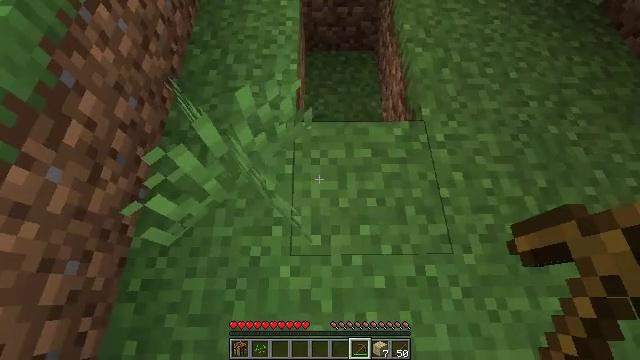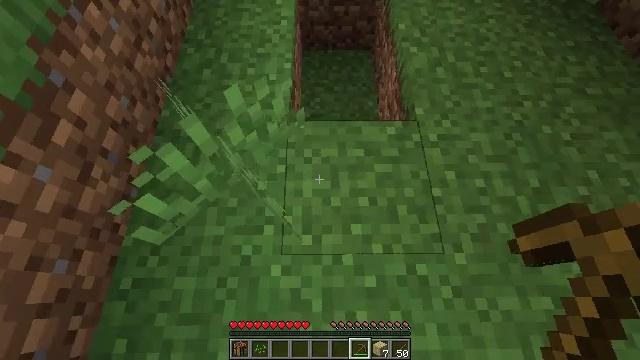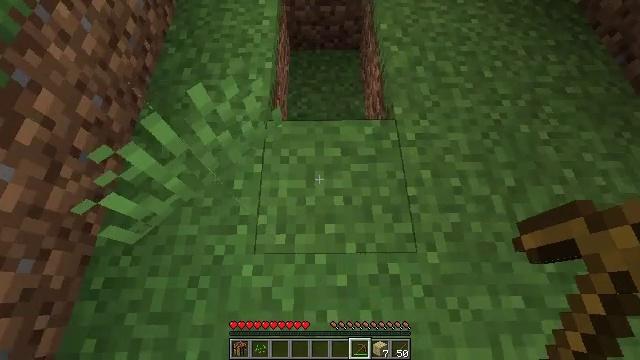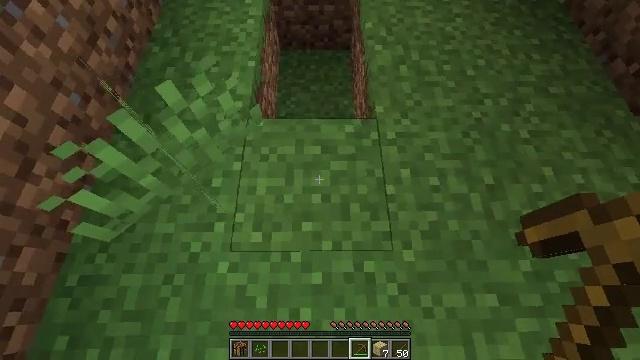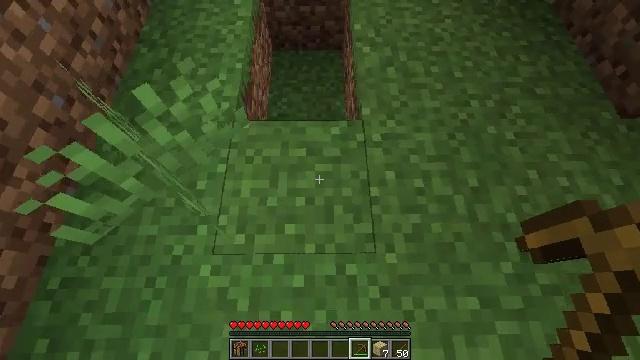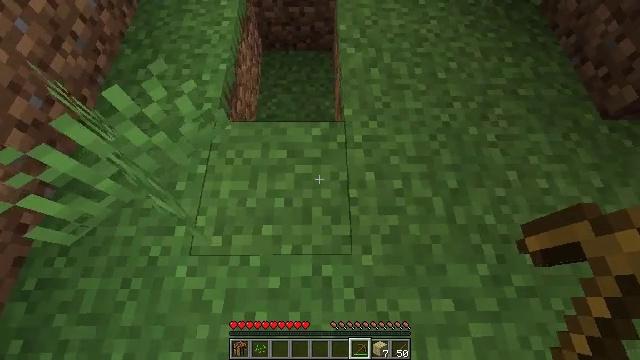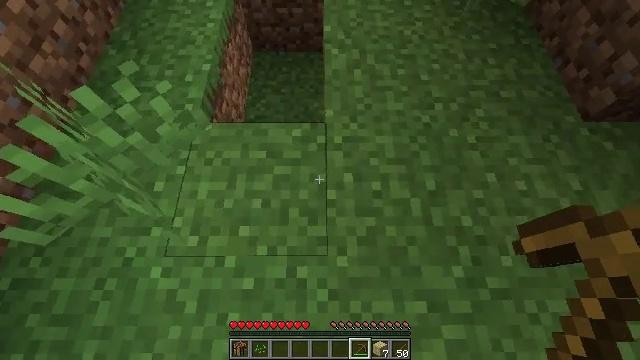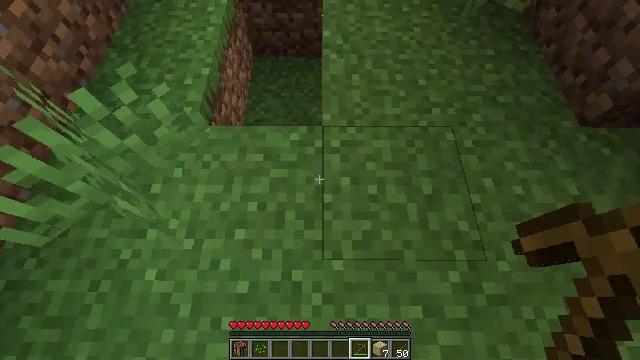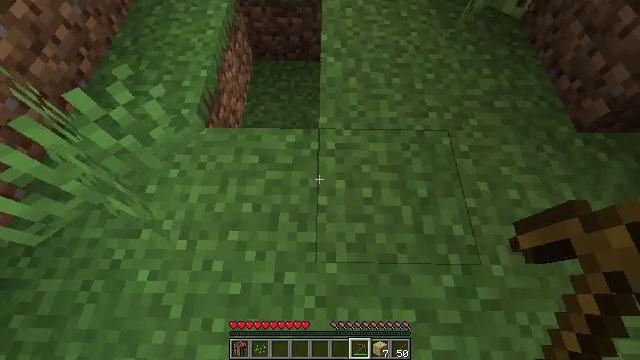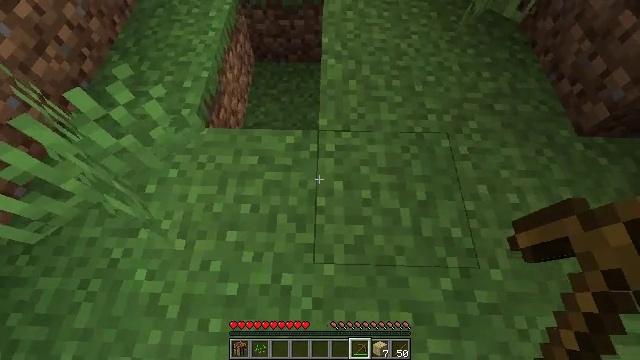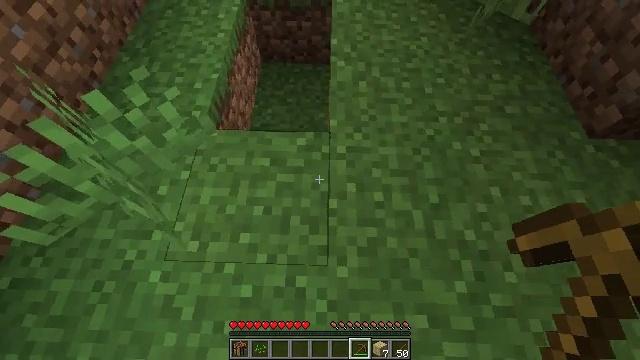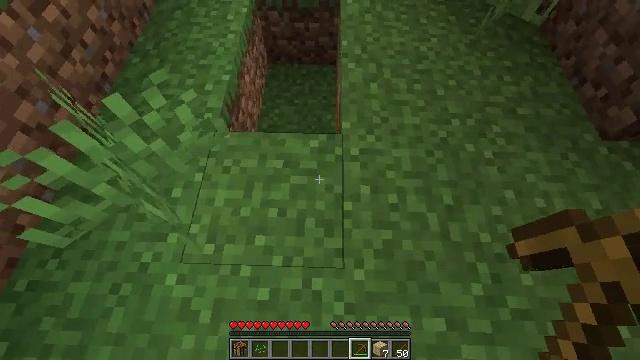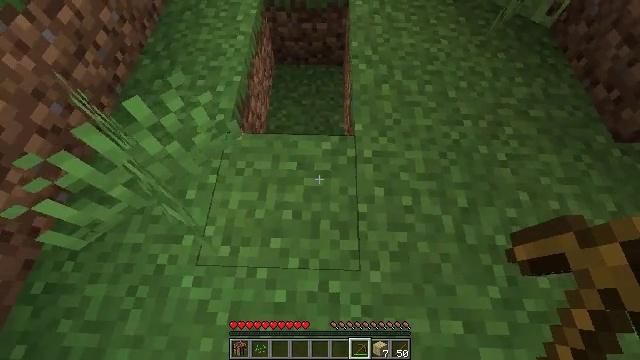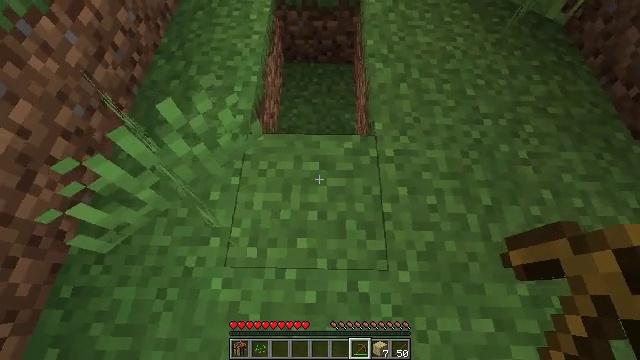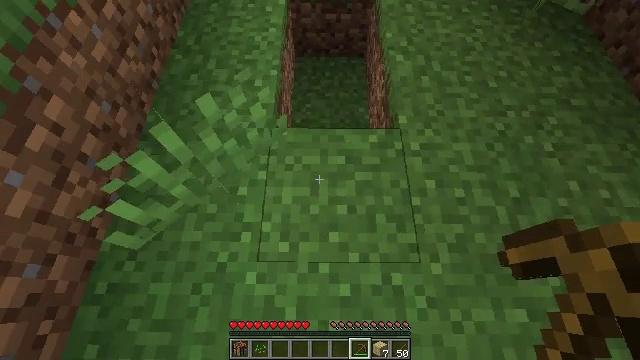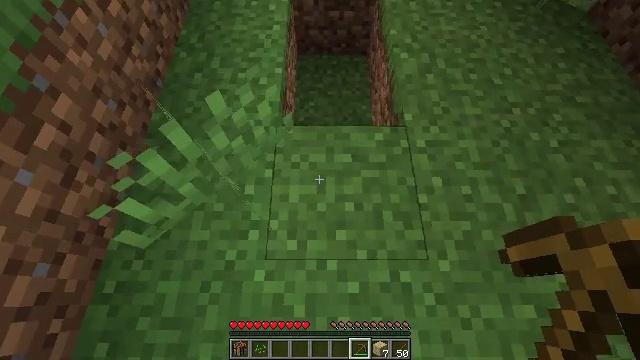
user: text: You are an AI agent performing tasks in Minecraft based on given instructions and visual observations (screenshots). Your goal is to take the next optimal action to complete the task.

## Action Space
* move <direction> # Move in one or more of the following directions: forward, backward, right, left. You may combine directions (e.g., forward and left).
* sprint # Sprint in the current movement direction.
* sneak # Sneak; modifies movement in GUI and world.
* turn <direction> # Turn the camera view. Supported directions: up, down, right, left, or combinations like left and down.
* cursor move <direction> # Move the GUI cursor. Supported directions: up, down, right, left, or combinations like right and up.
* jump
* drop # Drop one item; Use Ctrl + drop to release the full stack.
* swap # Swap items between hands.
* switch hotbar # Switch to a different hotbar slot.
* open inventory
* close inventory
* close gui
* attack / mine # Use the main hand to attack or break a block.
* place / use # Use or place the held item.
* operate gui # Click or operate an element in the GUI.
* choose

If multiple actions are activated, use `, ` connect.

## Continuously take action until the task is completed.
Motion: motion action
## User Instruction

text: Clear the ground by mining grass.
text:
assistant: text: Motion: move right
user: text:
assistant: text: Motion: move right
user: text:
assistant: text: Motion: move right
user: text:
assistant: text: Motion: move right
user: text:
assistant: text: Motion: no_op
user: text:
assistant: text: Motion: no_op
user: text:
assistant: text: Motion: no_op
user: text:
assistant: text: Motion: no_op
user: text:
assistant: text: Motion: no_op
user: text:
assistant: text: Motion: move left
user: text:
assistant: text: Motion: move left
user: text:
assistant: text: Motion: move left
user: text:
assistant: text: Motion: move left
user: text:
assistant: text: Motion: turn down
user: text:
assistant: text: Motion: no_op
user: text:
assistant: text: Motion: no_op
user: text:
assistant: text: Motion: no_op
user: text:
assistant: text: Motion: no_op
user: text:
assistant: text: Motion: no_op
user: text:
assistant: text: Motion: no_op
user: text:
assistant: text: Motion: no_op
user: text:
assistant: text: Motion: no_op
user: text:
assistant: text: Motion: turn left and up
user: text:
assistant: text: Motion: turn left
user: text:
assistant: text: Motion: attack / mine
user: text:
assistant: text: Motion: attack / mine
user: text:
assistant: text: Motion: attack / mine
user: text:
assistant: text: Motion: attack / mine
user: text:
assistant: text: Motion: attack / mine
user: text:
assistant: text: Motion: attack / mine